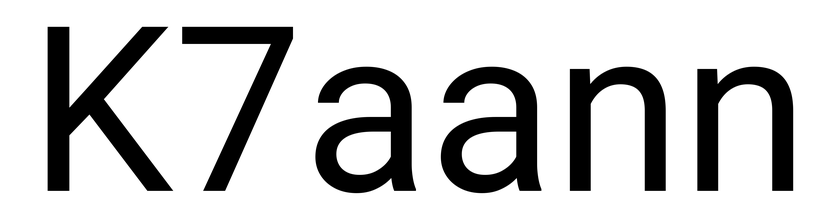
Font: Roboto_Regular